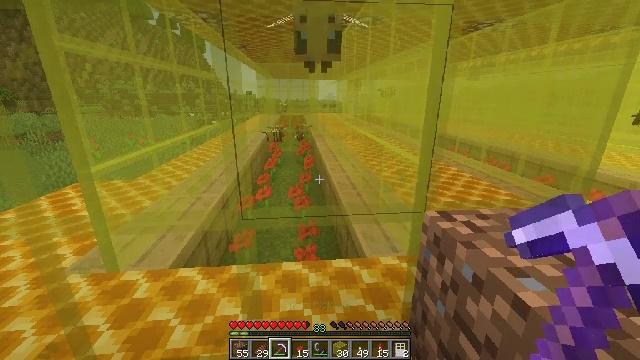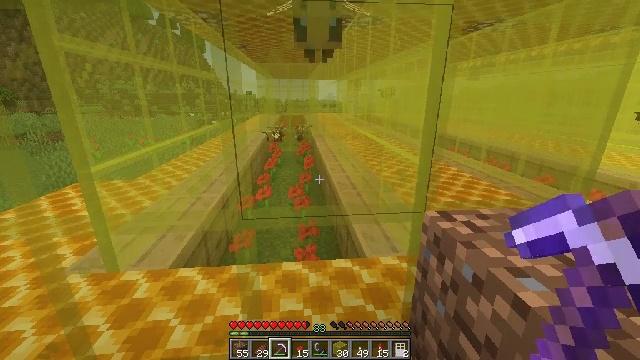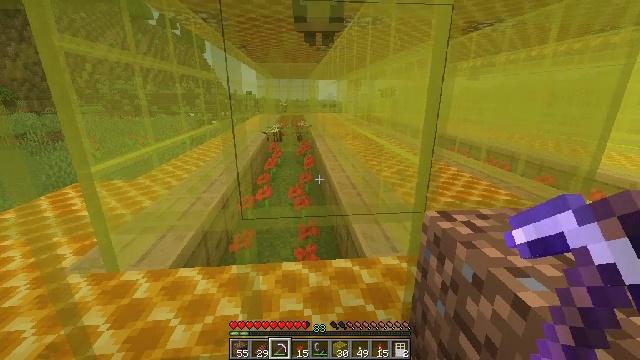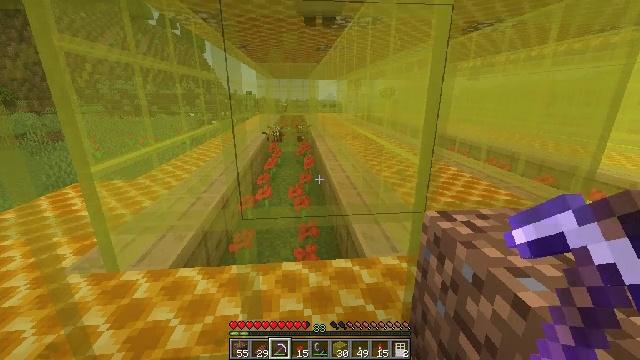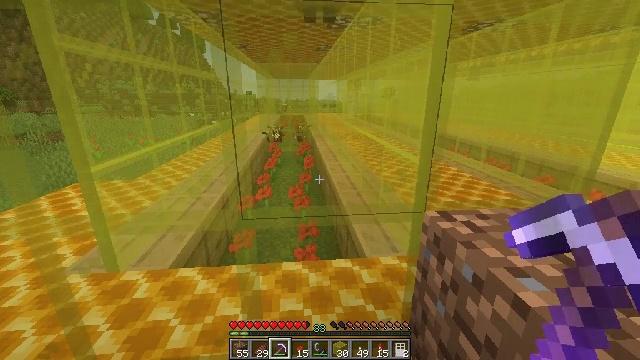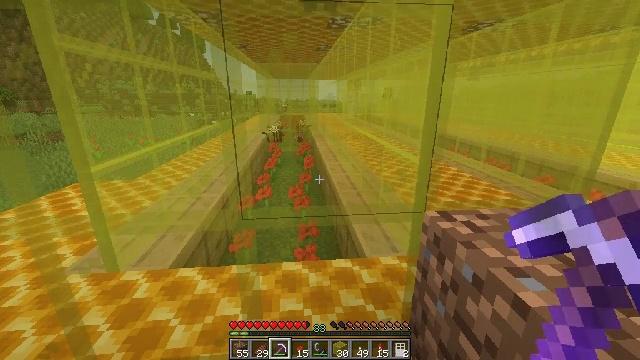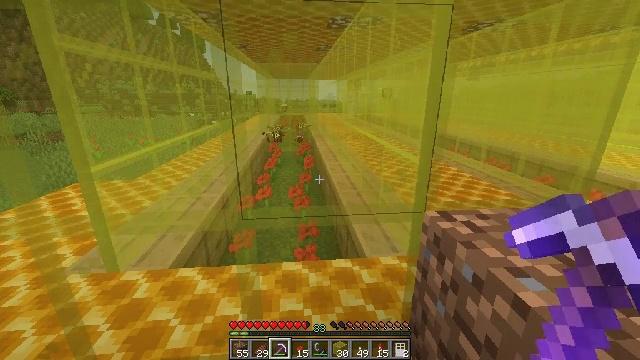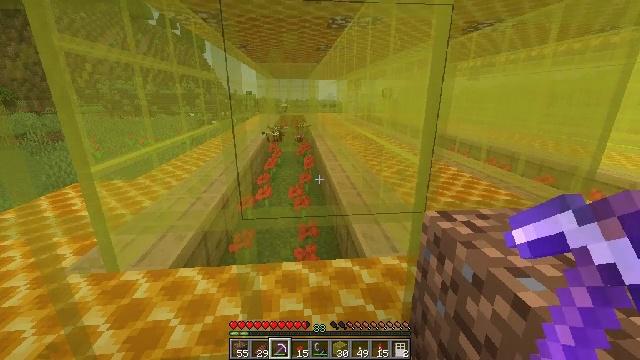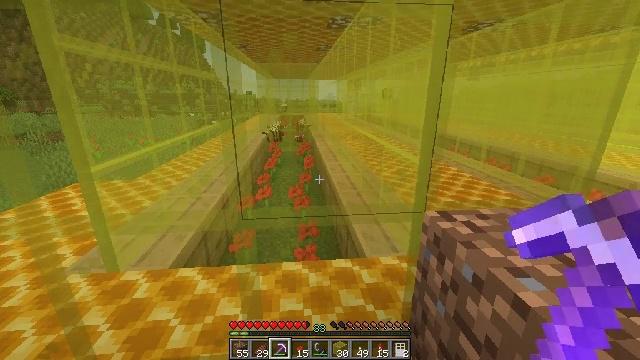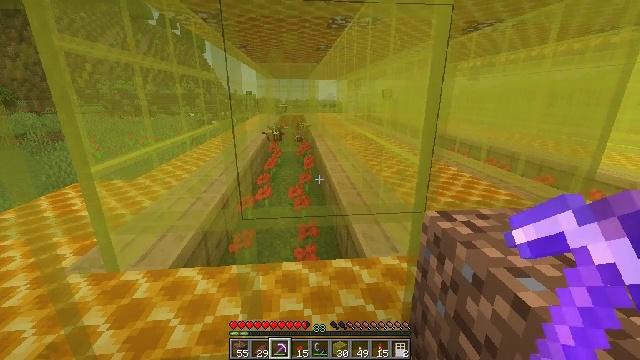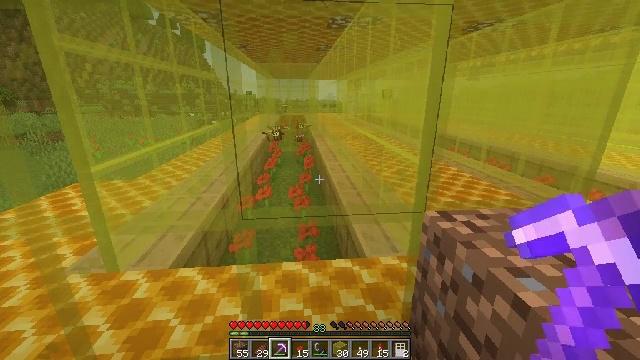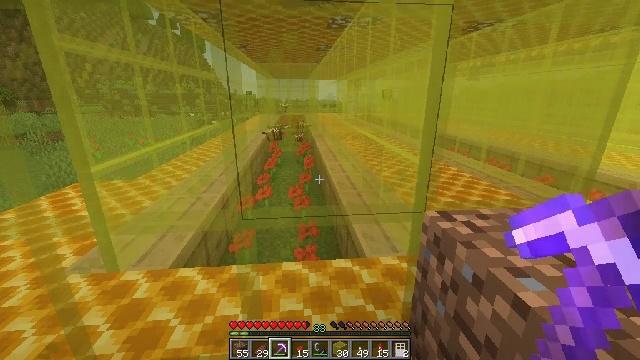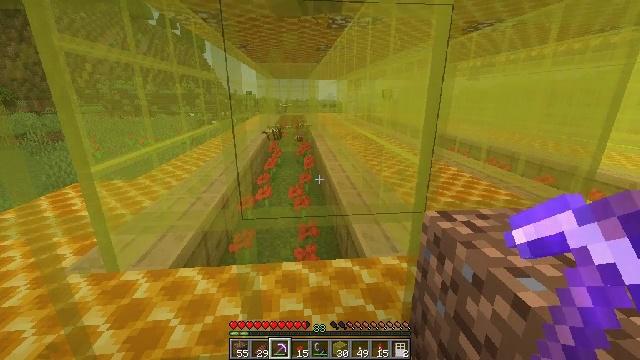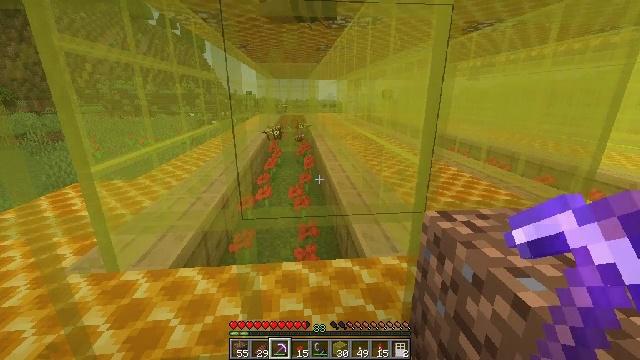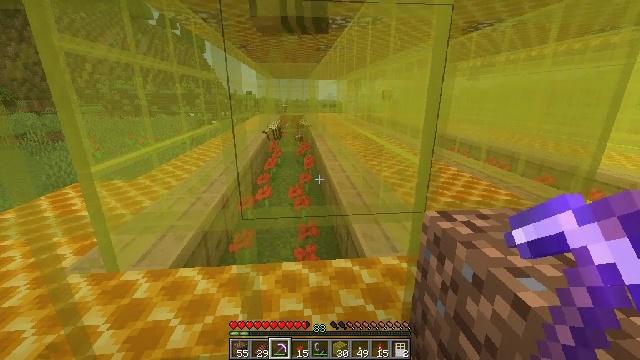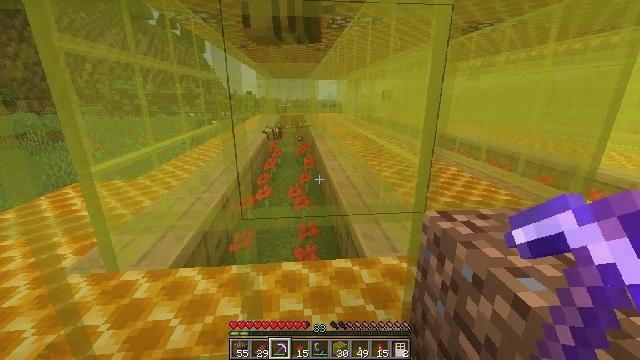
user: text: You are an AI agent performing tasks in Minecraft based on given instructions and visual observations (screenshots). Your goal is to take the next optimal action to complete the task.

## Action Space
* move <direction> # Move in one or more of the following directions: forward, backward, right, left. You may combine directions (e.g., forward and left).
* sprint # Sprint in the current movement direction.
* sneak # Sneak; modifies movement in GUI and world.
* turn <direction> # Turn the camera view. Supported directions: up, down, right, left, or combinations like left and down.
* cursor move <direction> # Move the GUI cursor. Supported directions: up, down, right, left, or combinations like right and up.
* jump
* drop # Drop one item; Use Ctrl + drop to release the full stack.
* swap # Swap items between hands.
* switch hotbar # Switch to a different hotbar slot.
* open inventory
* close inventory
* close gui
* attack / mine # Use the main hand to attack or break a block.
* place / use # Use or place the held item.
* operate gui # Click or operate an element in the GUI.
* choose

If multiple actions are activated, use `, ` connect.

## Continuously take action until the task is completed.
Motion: motion action
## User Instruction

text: Mine yellow stained glass from a window or decoration.
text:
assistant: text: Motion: no_op
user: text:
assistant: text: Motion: no_op
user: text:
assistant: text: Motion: no_op
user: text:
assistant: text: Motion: no_op
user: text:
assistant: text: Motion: no_op
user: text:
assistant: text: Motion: no_op
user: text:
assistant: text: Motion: no_op
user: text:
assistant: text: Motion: no_op
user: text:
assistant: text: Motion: no_op
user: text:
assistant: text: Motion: no_op
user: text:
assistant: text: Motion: no_op
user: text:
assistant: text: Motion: no_op
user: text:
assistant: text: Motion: no_op
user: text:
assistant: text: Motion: no_op
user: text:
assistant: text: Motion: no_op
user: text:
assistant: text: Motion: no_op
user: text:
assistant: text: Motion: no_op
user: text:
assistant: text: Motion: no_op
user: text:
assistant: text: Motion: no_op
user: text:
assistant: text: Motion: turn right and up
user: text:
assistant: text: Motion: turn up
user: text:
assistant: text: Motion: turn up
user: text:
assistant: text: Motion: no_op
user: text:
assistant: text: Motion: no_op
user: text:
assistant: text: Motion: no_op
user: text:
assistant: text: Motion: no_op
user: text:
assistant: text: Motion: no_op
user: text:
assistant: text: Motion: no_op
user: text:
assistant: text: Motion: no_op
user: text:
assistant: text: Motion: no_op